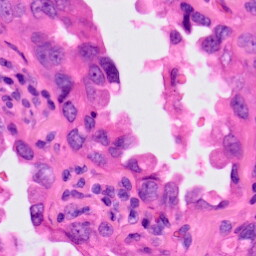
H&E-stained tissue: Lung